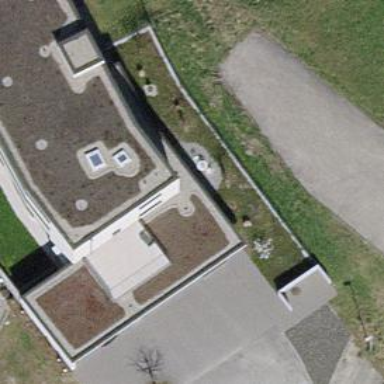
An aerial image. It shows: Building with flat roof.